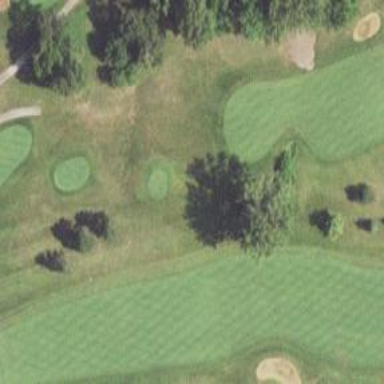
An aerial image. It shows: Grassy area designated as golf fairway.